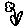
Label: flower